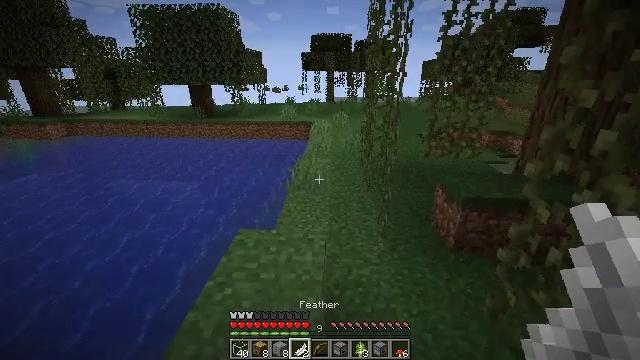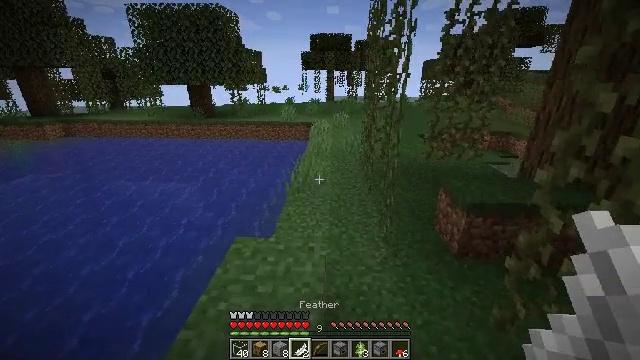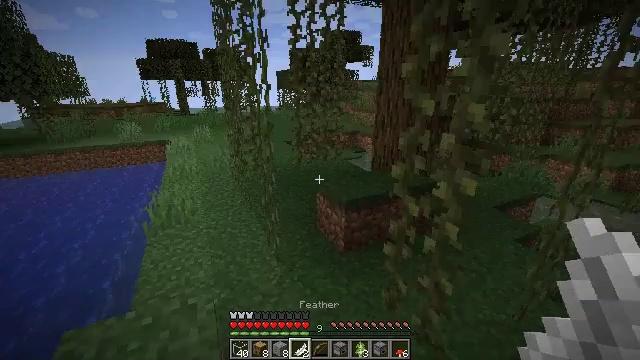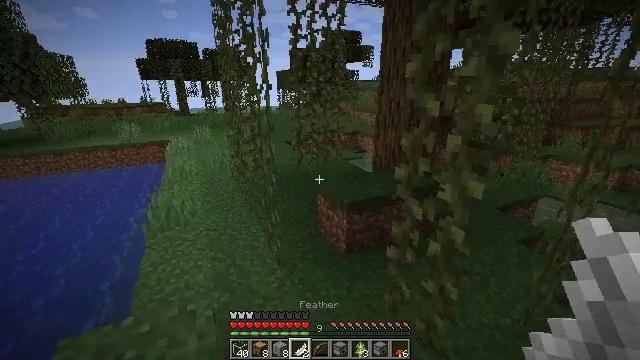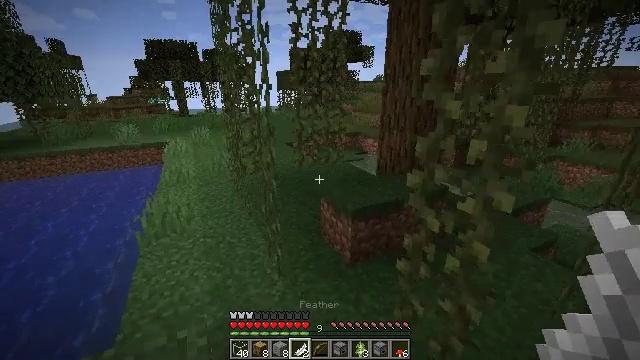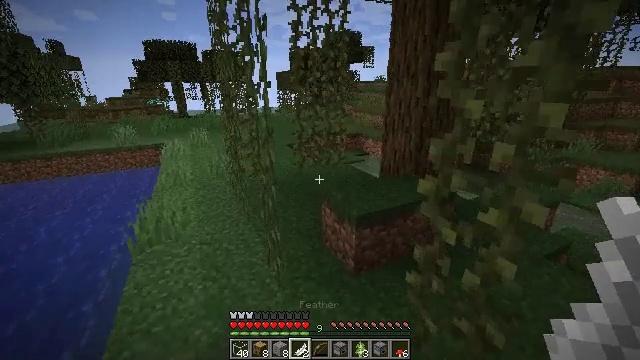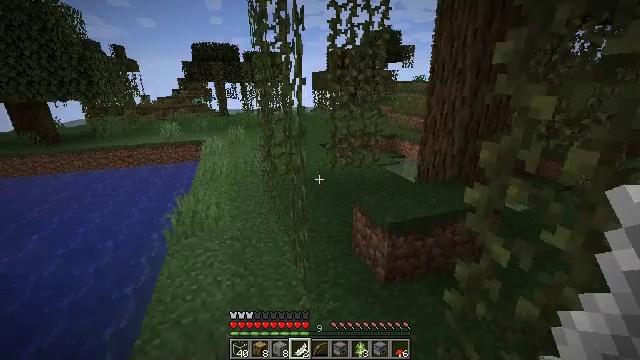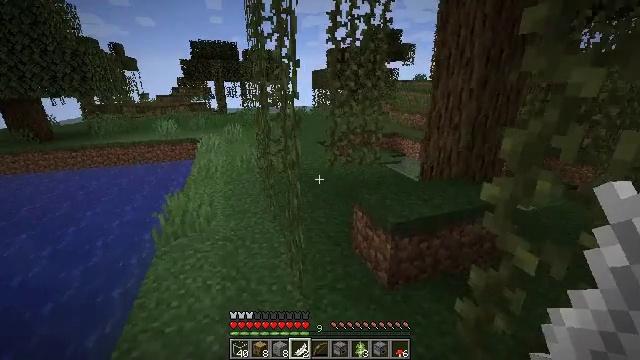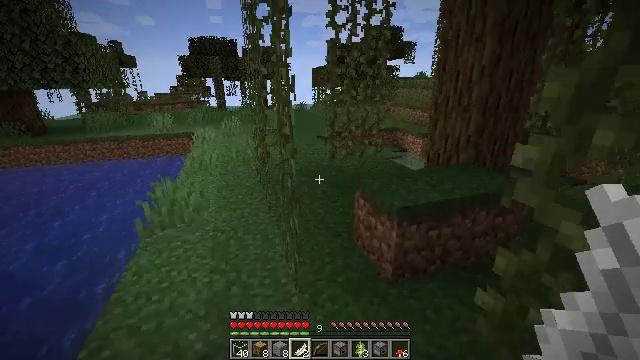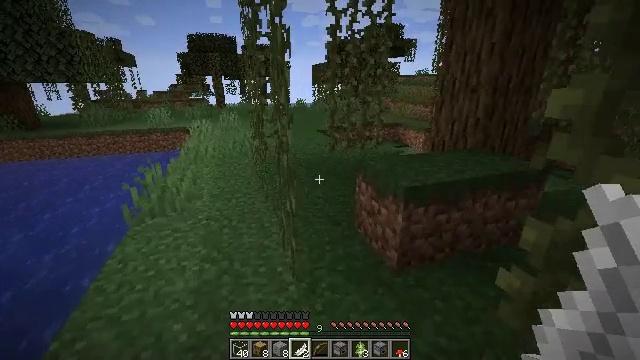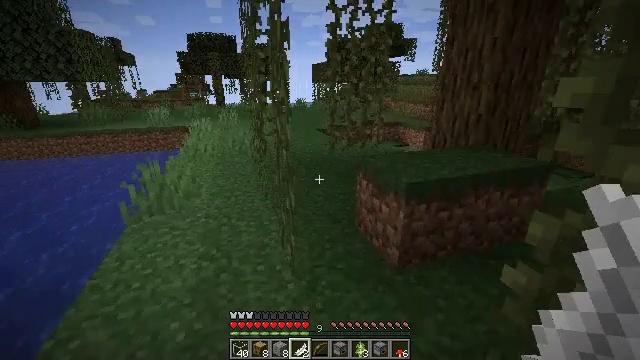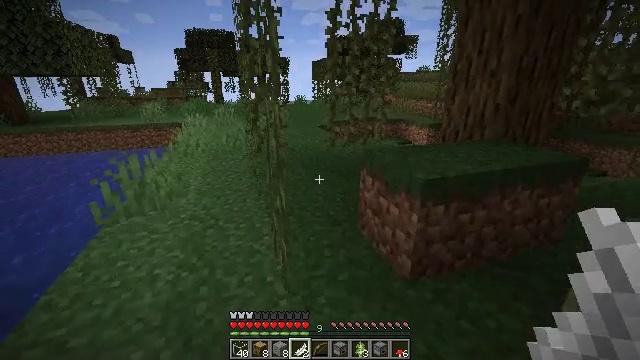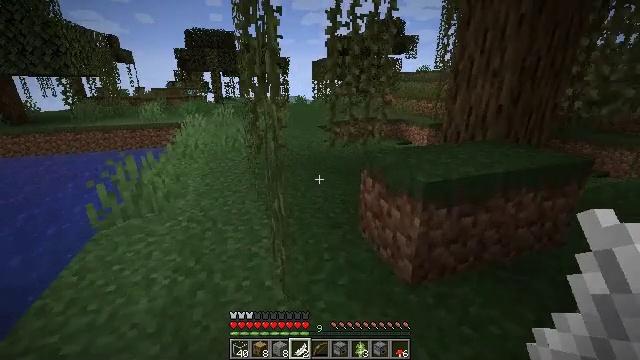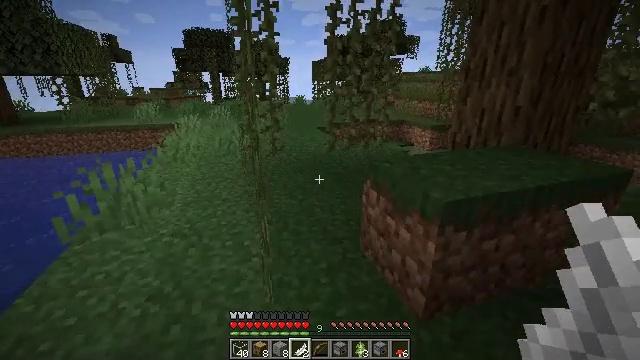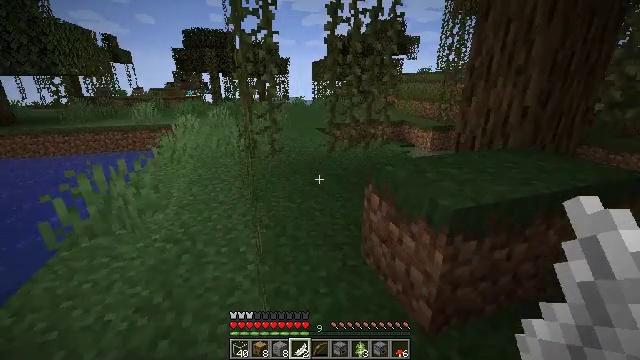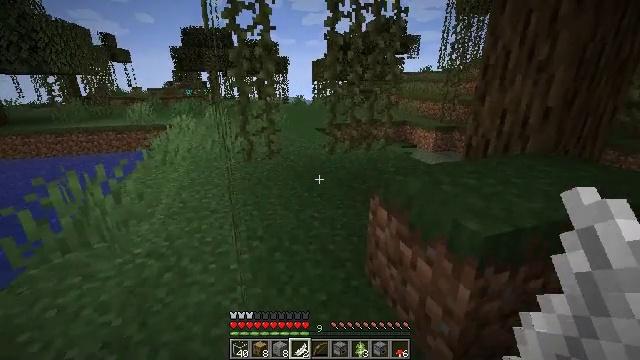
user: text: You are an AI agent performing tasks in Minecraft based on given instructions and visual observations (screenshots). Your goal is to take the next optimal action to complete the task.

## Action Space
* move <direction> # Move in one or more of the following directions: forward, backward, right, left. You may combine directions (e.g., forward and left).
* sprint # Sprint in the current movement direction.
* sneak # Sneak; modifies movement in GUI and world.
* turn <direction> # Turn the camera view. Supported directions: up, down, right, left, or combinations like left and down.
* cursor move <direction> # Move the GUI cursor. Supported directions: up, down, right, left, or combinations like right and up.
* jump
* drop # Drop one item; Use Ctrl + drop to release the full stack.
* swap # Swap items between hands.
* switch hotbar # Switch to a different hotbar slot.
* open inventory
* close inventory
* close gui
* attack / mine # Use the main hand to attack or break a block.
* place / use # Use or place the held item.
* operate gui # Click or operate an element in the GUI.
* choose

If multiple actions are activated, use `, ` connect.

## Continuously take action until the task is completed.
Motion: motion action
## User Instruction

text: Cut down the tree and harvest oak logs.
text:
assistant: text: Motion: move forward, attack / mine
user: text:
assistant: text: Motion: move forward, turn right and up, attack / mine
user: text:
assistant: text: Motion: move forward, attack / mine
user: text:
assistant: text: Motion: move forward, attack / mine
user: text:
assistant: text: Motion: move forward, attack / mine
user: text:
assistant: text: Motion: move forward, turn left, attack / mine
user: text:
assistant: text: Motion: move forward, attack / mine
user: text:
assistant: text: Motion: move forward, attack / mine
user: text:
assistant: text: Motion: move forward, attack / mine
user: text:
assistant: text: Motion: move forward, attack / mine
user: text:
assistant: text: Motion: move forward, attack / mine
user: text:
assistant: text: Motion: move forward, attack / mine
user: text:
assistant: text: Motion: move forward, attack / mine
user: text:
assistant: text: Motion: move forward, attack / mine
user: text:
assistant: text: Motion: move forward, attack / mine
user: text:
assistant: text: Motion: move forward, attack / mine
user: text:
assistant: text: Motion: move forward, attack / mine
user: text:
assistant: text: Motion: attack / mine
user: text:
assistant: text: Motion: attack / mine
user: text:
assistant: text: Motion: no_op
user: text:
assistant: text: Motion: no_op
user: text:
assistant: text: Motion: no_op
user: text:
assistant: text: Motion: no_op
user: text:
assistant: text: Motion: move forward
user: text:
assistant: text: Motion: move forward
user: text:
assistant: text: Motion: move forward
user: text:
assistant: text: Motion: move forward, turn down
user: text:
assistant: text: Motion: move forward, turn down
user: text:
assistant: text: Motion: move forward
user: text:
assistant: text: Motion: move forward